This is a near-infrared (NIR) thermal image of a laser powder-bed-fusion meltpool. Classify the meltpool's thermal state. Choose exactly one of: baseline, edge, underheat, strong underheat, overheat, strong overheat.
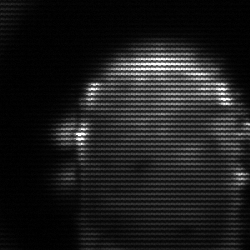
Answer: baseline